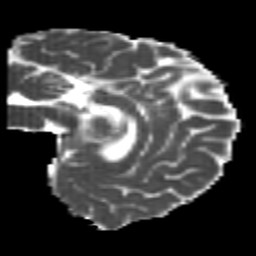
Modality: MD
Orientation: sagittal
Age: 23
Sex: male
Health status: healthy
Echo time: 0.074 s